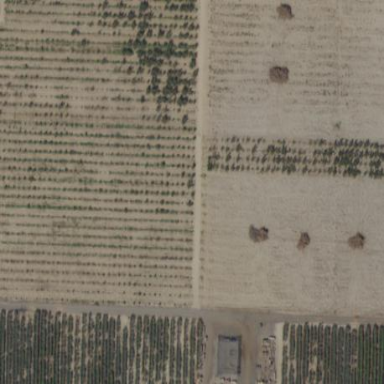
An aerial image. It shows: Orchard.